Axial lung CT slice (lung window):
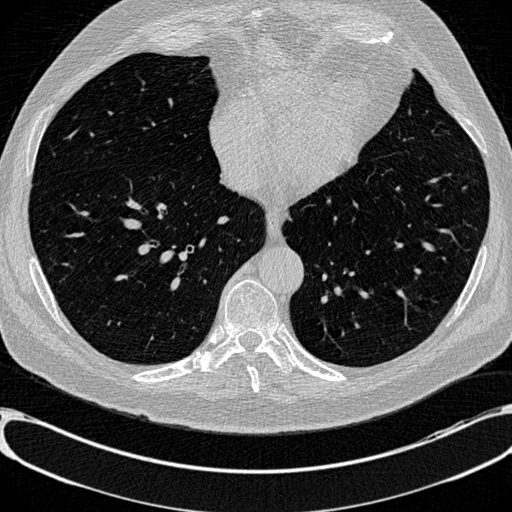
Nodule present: yes
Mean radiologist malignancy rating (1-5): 2